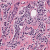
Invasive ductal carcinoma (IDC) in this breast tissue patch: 1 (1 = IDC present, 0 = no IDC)